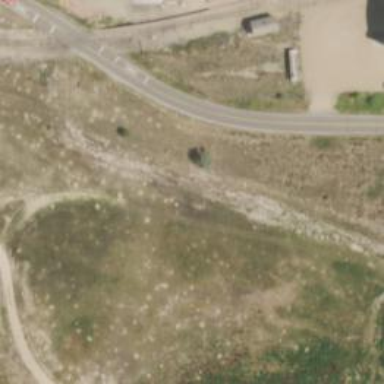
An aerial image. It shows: Disused railway.